Question: On an IBM iSeries system, I have a Java program running - an application server with a web server component, all in-house developed. When running on the 32 bit or 64 bit J9 JVM (IBM Technology for Java) I have symptoms of a memory leak.
Note that no problems are seen running this software on the iSeries classic JVM, on multiple Sun/Oracle JVMs and on Linux JVMs. Heck, I routinely leave the identical software running for weeks at a time on my wife's entry-level laptop while I am working on my website - I can assure you if it was leaking memory it would be noticed on that thing.
If I just leave a plain-vanilla system running idle, with no applications configured (basically just the messaging system and a web server), the heap just continues to slowly grow, causing more memory to be allocated over time, with each GC cycle not quite collecting down to the previous level. The pattern is exactly the same for JVMs where there is no problem, except that on those the GC sweep always reduces the heap to its previous GC level.

But, if I pull a JVM system dump at startup after stabilizing and subsequent dumps after the allocated heap has grown significantly, differential comparison indicates that the are no more reachable objects after running for a week than there were at startup. The most recent one, after a week show 6 additional classes loaded and a few objects clearly related to that. Thorough reviews of all the live objects have shown nothing which leaps out at me as unexpected.
I have tried the optimized-for-throughput and the generational-concurrent garbage collectors.
So according to the job's heap size, we appear to be leaking, and according to heap dumps, nothing is leaking.
There are no JNI methods being invoked (other than native code running as part of the core JVM), and it's definitely the heap which is growing - I can see that clearly in the IBM WRKJVMJOB information as well as reported using JMX beans in my console log file.
I cannot, so far, connect to the active JVM using JMX tools like JVisualVM because, although the listen socket is created when properly configured, the connection is rejected, apparently at a protocol level (the TCP/IP stack shows an accepted connection, but the JVM bounces it).
I am confounded, and at a loss as to where to go next.
EDIT: Just to clarify; these results are all with an uninstrumented JVM because I cannot get JMX access to this JVM (we are working on that with IBM).
EDIT 2011-11-16 19:27: I was able to pull a GC activity report over 1823 GC cycles which includes specific counts for Soft/Weak/PhantomReference counts; there is no sign of runaway growth in those numbers. There is, however significant growth in the small object tenured space (the large object tenured space is empty). It's grown from 9M to 36M.
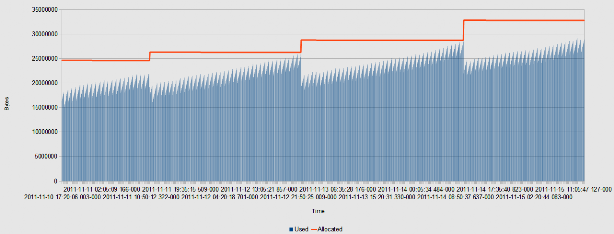
Answer: Having eliminated some careless memory waste of memory (though not any leaks) in my program, and tuned the GC better for our workload, I have brought down the runaway memory use to a tolerable level.
However, in the process I have demonstrated that the IBM J9 JVM used on the AS/400 (aka iSeries, Systemi, i5, et al) has an 1336 byte/minute leak totaling 2 MB/day. I can observe this leak with a variety of programs from a "one-line" test program all the way up to our application server.
The one-line test program is this:
'''
public class ZMemoryLeak2
extends Object
{
static public synchronized void main(String... args) {
try { ZMemoryLeak2.class.wait(0); } catch(InterruptedException thr) { System.exit(0); }
}
}
'''
And a separate test program that did nothing except monitor memory use via the JMX API showed conclusively that 1336 B is leaked at exactly 1 minute intervals, never to be reclaimed (well, not reclaimed after 2 weeks of running). OP Note: It was actually slightly different amounts on each variation of the JVM.
: This was accepted as a bug by IBM a few weeks ago; it was actually found and patched in Java 5 about the middle of last year, and the patch for Java 6 is expected to be available in the next week or two.